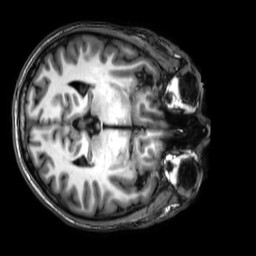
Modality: T1w
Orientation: axial
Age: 44
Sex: male
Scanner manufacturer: philips
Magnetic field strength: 3 T
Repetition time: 0.008117 s
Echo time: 0.003713 s